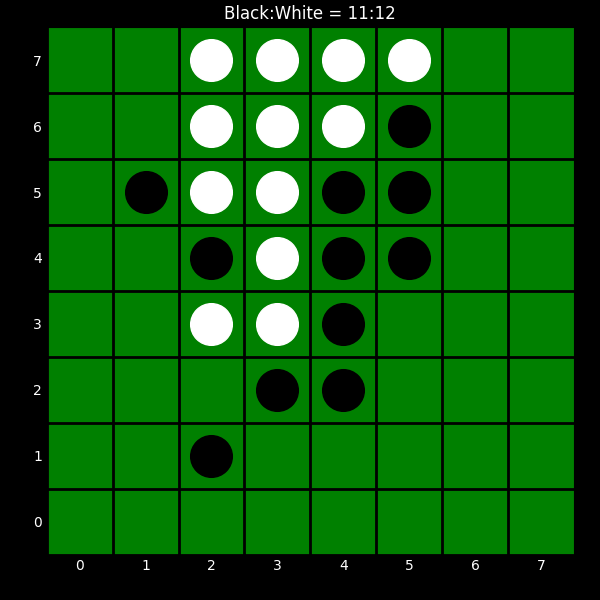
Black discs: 11
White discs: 12